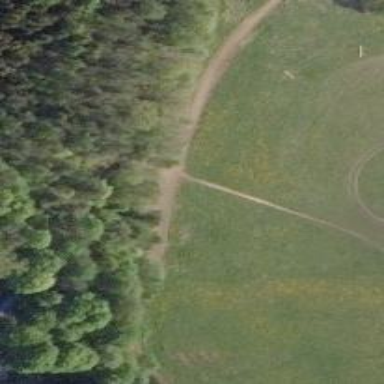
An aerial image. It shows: Bridleway.